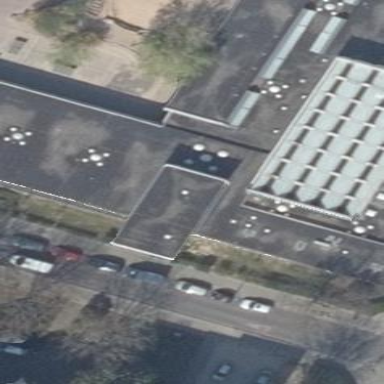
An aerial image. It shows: School building.